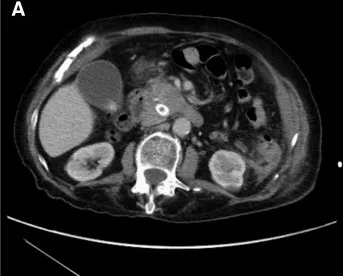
(A) February 2015 CT scan.
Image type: radiology (ct)